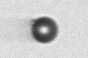
Label: bead